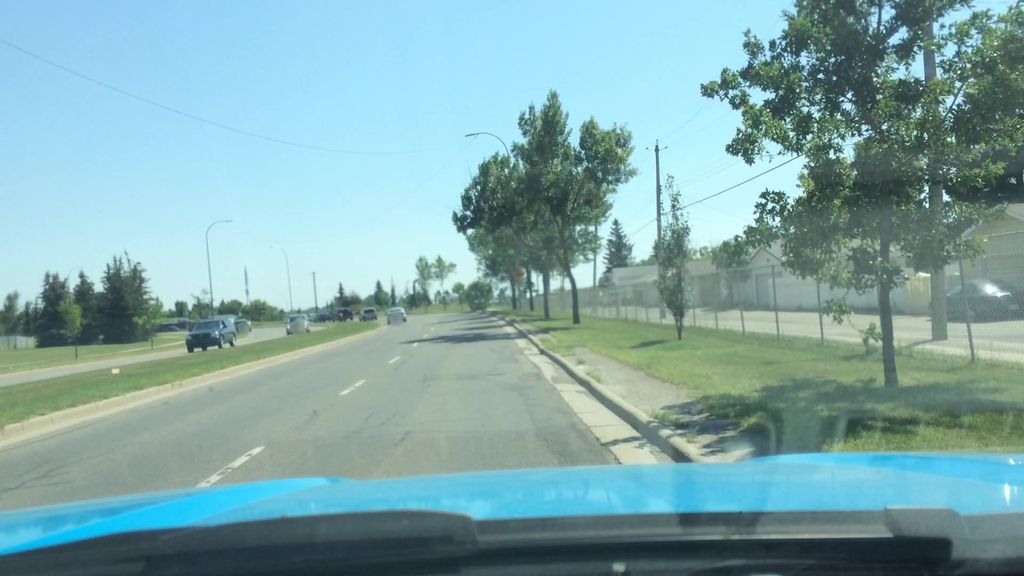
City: calgary